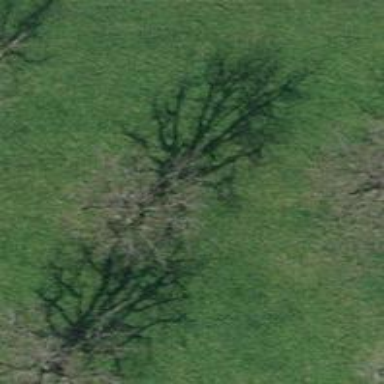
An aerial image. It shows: Single tag "natural: tree."